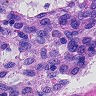
Metastatic tissue present: no